【题型】选择题　【知识点】函数　【难度】easy
已知二次函数 $y_1 = a_1x^2$, $y_2 = a_2x^2$, $y_3 = a_3x^2$, $y_4 = a_4x^2$ 的图象如图所示，则 $a_1$, $a_2$, $a_3$, $a_4$ 的大小关系是（ ）

\noindent \quad A. $a_3 < a_4 < a_1 < a_2$ \quad\quad\quad\quad B. $a_4 < a_3 < a_1 < a_2$

\vspace{0.3cm}
\noindent \quad C. $a_4 < a_3 < a_2 < a_1$ \quad\quad\quad\quad D. $a_3 < a_4 < a_2 < a_1$
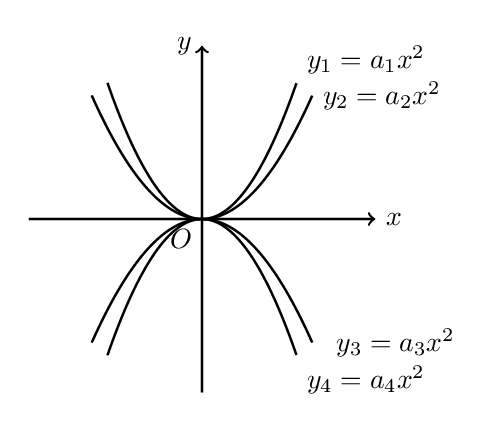
【解答】

\noindent \textbf{【答案】} C

\vspace{0.2cm}
\noindent \textbf{【分析】} 本题主要考查了二次函数的开口大小的规律和开口方向，$a$的绝对值越大，开口越小，根据此规律判断即可．

\vspace{0.2cm}
\noindent \textbf{【详解】} 解：$\because$由图像可知$y_1 = a_1x^2$，$y_2 = a_2x^2$开口向上，并且$y_1 = a_1x^2$开口小于$y_2 = a_2x^2$的开口，
$\therefore a_1 > a_2 > 0$,
$\because$由图像可知$y_3 = a_3x^2$，$y_4 = a_4x^2$开口向下，并且$y_4 = a_4x^2$开口小于$y_3 = a_3x^2$的开口，
$\therefore |a_4| > |a_3|$,
又$a_4 < 0$，$a_3 < 0$,
$\therefore a_4 < a_3 < 0$,
$\therefore a_4 < a_3 < a_2 < a_1$，
故选项A，B，D错误，不符合题意；选项C正确，符合题意；
故选：C．